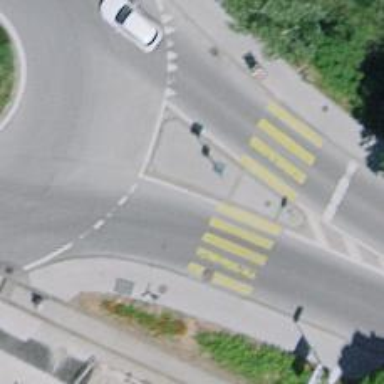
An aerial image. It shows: Zebra crossing with crossing island.